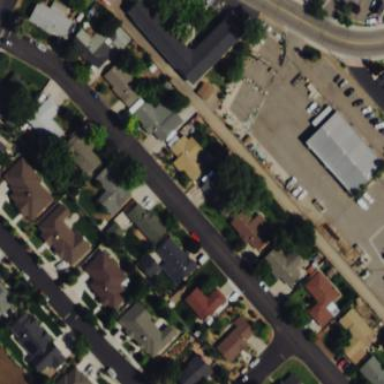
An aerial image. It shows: Residential area consisting of single-family homes.